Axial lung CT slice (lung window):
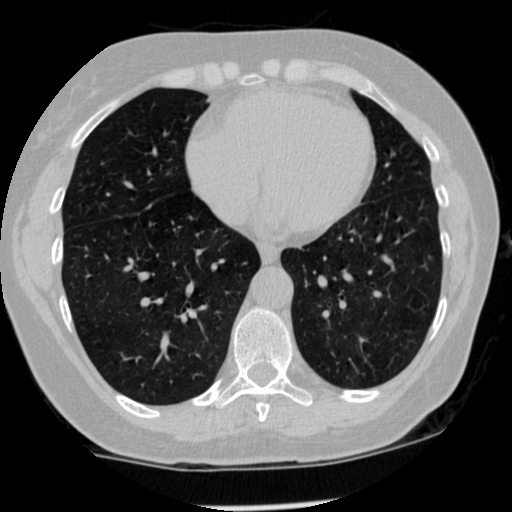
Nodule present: yes
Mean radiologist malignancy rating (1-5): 3